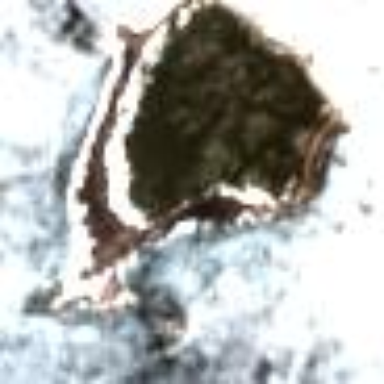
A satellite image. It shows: Island in the natural setting.